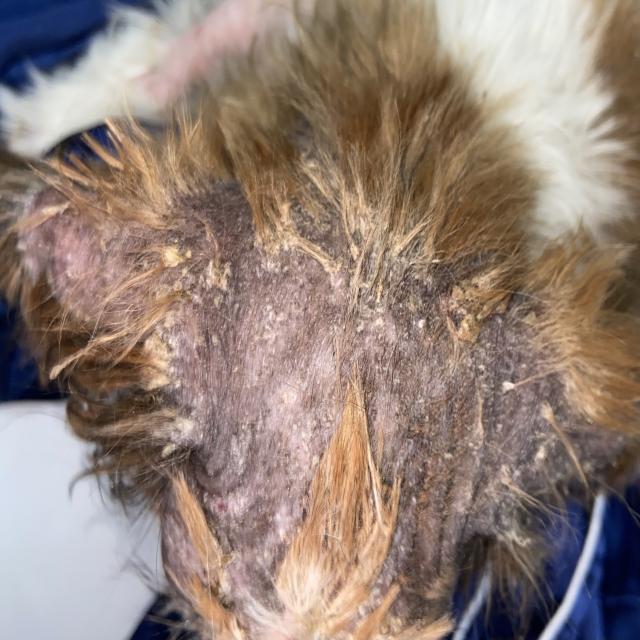
Canine demodicosis (Demodex mange) — caused by Demodex canis mites. Presents with alopecia, follicular papules, pustules, and comedones. Often localized on face and forelimbs.